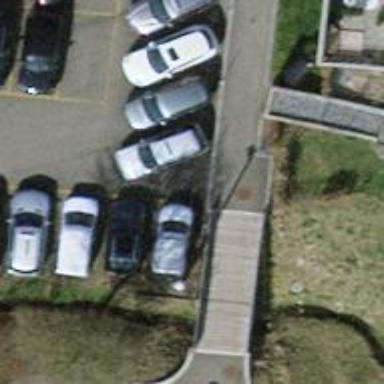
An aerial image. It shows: Footway bridge.